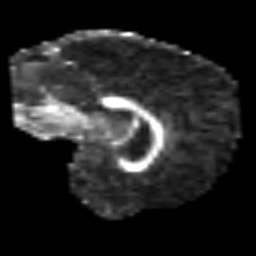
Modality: FA
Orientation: sagittal
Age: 64
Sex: male
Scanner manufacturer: siemens
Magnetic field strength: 3 T
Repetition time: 3.2 s
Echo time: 0.081 s